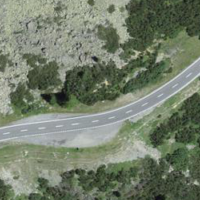
EUNIS habitat code: 31
Species observed at this site:
Saxifraga bryoides
Campanula barbata
Botrychium lunaria
Micranthes stellaris